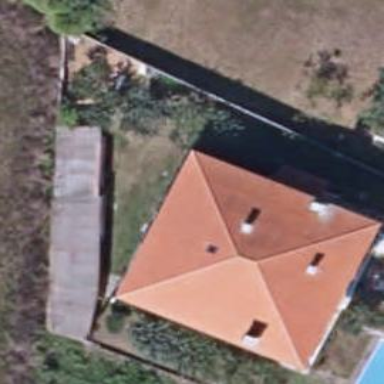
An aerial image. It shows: Simple house.